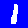
Digit: 1